Interaction volume radius: 10 \u00c5
Interaction volume height: 25 \u00c5
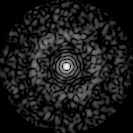
Disorder parameter: 0.8384